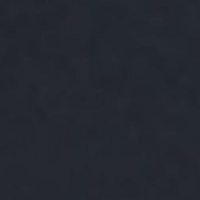
EUNIS habitat code: 14
Species observed at this site:
Sterna hirundo